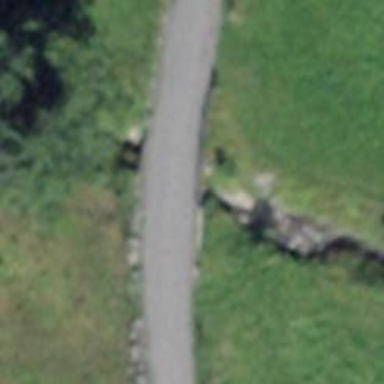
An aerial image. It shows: Unclassified road with asphalt surface is on bridge.